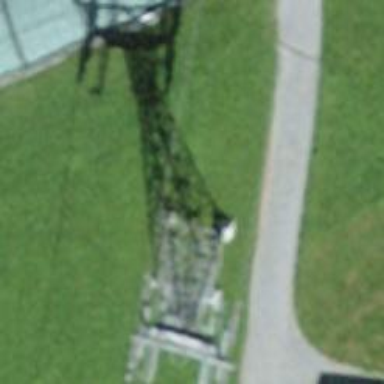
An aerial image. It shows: Pylon for aerialway.